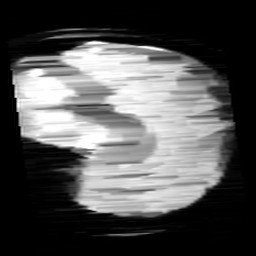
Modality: minIP
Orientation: sagittal
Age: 10
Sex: female
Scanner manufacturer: siemens
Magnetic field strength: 3 T
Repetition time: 0.027 s
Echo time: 0.02 s